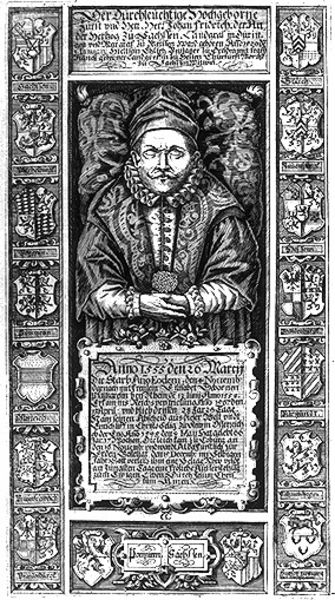
Titel: Bildnis des Herzogs Johann Friedrich II von Sachsen
Künstler: Conrad Grale
Institution: (Seriendruck)
Schlagwörter: kopf, mann, schatten, weiß, blumen, grau, hut, kleid, licht, mund, nase, schmuck, schwarz, blick, haube, muster, ornament, bart, hemd, kappe, mütze, augen, bibel, falten, gesicht, kleidung, kragen, leiche, mensch, rahmen, tod, tot, toter, ärmel, bildnis, hals, halskrause, herr, hände, portrait, porträt, kirche, gewand, mantel, reich, adel, kaufmann, person, lippen, ohren, renaissance, seide, ranken, kopfbedeckung, holzschnitt, schrift, liegen, kette, grafik, graphik, rand, bischof, kissen, schnäuzer, tafel, bordüre, gefaltet, kartusche, polster, inschrift, deutsch, tiefe, rüschen, knöpfe, geschlossen, schild, buch, druck, schwarz-weiß, radierung, stich, seite, illustration, text, bericht, buchstaben, tote, überschrift, manschetten, herrscher, krause, brokat, schriftbild, china, wappen, beerdigung, sarg, grab, mönch, gelehrter, zeilen, dürer, oberlippenbart, prunk, emblem, kupferstich, fraktur, texte, johann, blilck, ornat, legende, inschriften, jabot, latein, lateinisch, schrifttafel, wörter, epitaph, schnitz, mitteilung, grabplatte, chinese, asiate, sprache, anno, schurrbart, aarme, johan, weltlicher, 1555, 16.jahrhundert, hochgeborne, durchleuchtige, ornament#mantel